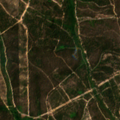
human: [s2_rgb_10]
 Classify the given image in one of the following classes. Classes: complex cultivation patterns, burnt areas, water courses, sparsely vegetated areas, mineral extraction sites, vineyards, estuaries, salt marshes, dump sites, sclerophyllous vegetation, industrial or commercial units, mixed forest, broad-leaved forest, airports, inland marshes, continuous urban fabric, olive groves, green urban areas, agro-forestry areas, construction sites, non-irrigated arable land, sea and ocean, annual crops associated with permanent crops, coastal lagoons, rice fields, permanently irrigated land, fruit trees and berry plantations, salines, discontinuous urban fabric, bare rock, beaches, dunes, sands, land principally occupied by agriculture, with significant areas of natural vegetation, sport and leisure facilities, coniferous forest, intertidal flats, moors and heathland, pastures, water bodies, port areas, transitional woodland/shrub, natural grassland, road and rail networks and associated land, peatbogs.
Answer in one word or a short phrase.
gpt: complex cultivation patterns, broad-leaved forest, coniferous forest, transitional woodland/shrub